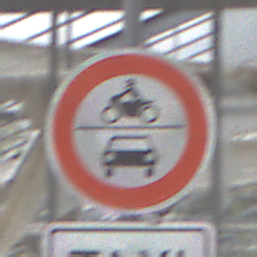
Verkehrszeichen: VerbotKraftfahrzeuge
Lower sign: BesondereFahrzeugeUndTransportgueter1
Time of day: Midday
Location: Roofed (Special)
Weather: Overcast
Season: NotSpecified
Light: Natural